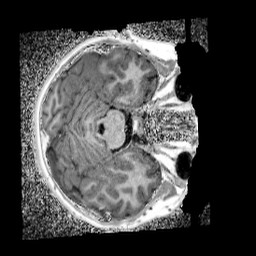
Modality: UNIT1_denoised
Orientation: axial
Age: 11
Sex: female
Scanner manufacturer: siemens
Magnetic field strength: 3 T
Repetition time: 4 s
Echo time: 0.00299 s